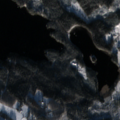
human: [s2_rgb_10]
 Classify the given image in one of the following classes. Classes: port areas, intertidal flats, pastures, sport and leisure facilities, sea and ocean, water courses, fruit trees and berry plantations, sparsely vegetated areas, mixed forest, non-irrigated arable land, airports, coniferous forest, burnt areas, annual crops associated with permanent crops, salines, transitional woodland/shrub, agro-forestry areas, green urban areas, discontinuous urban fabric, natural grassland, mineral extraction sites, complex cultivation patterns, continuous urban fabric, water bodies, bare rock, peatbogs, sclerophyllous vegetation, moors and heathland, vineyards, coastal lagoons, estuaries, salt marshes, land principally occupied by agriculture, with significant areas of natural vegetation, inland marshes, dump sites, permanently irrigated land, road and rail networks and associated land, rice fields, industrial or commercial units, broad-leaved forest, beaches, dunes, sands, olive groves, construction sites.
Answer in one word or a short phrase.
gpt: land principally occupied by agriculture, with significant areas of natural vegetation, coniferous forest, mixed forest, transitional woodland/shrub, water bodies